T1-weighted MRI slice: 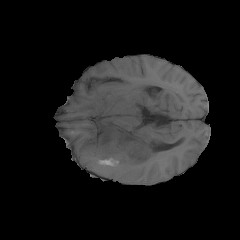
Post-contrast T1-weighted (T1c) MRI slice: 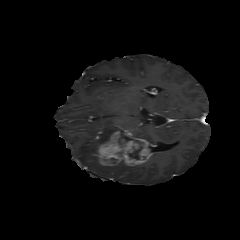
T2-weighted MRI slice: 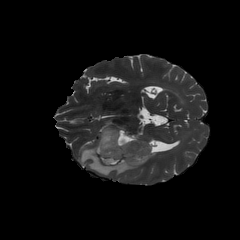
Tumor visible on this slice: yes